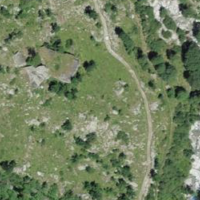
EUNIS habitat code: 23
Species observed at this site:
Primula hirsuta
Dactylorhiza sambucina